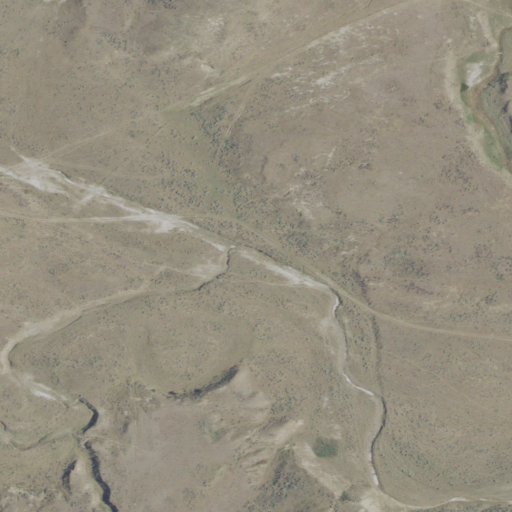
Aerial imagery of valley in Montana named Fisher Coulee containing shrub and grassland